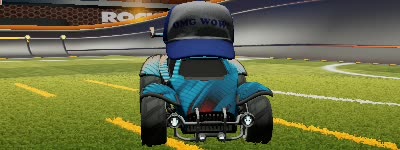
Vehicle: octane